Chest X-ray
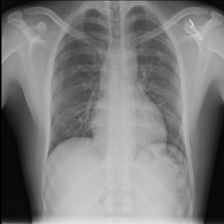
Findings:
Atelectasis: negative
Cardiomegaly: negative
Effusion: negative
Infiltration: positive
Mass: negative
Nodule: negative
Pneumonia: negative
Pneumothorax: negative
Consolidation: negative
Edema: negative
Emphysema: negative
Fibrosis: negative
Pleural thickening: negative
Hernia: negative